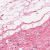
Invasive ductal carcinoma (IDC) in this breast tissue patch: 0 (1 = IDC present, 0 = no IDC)